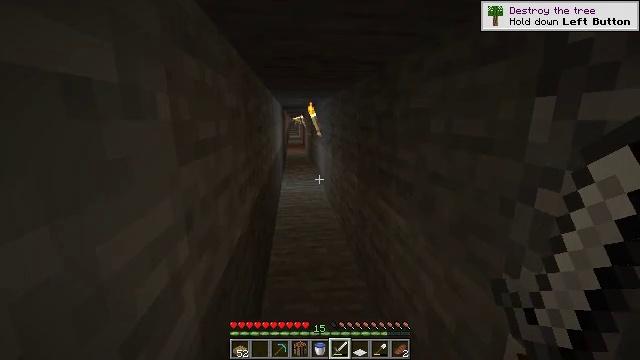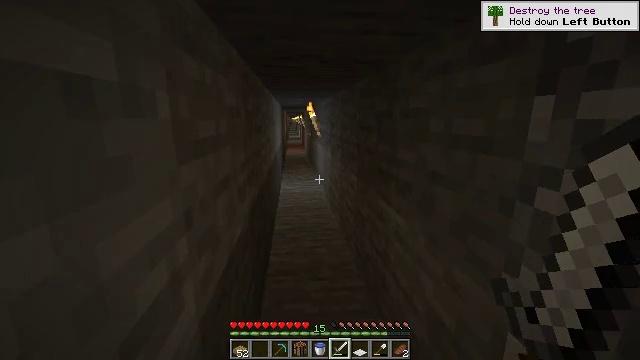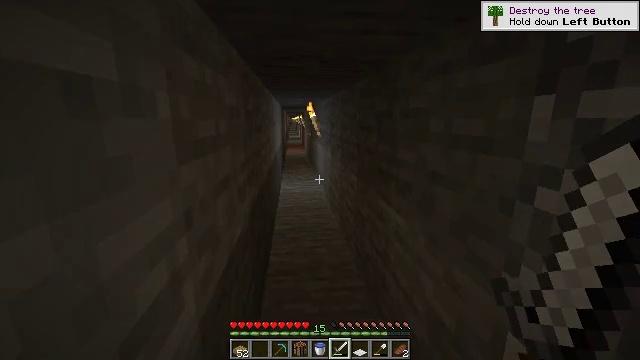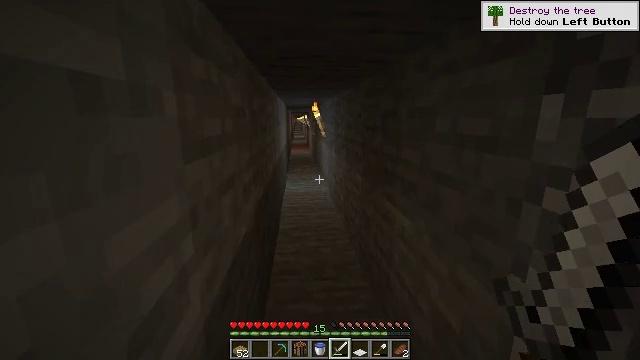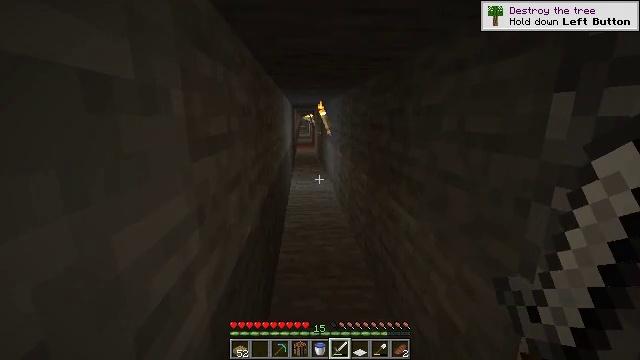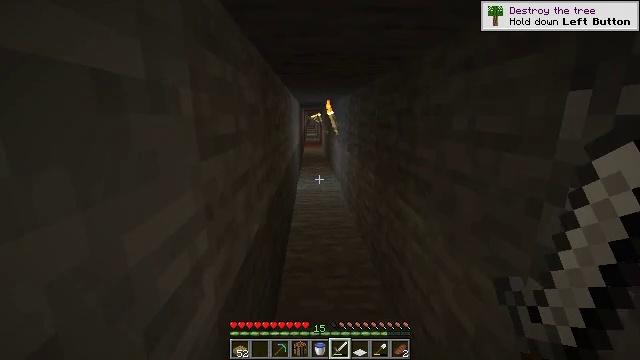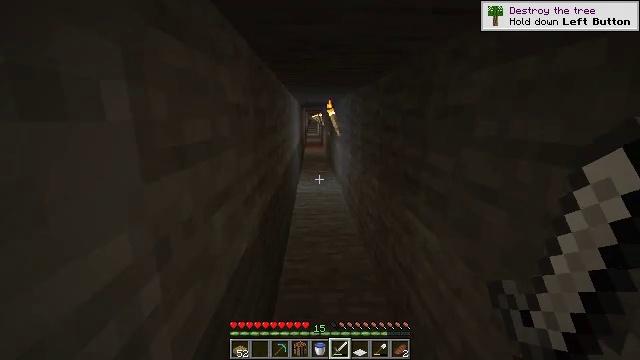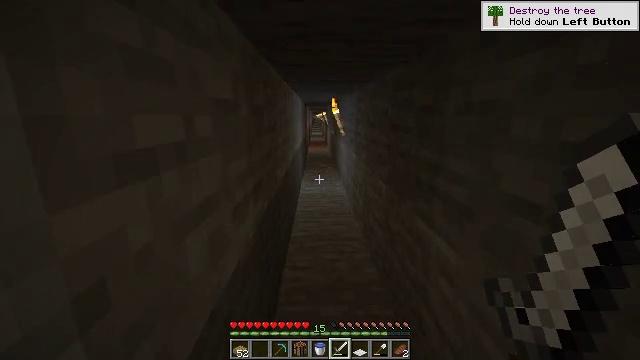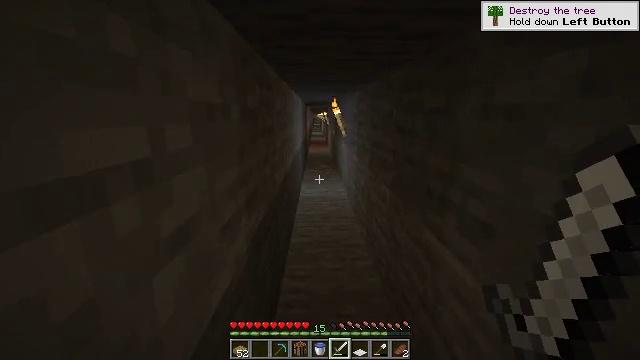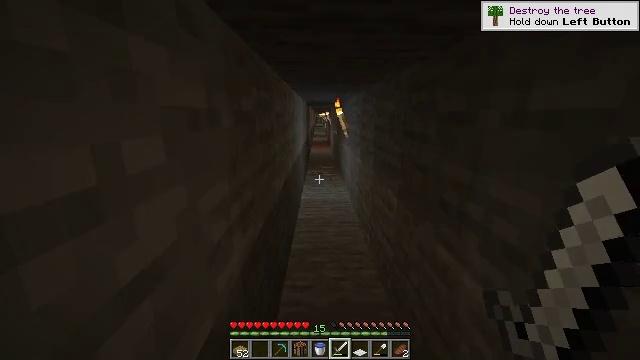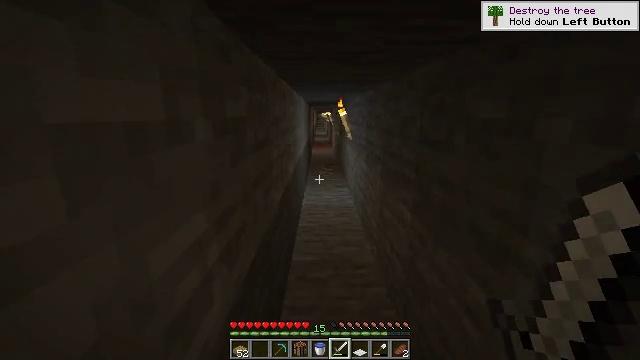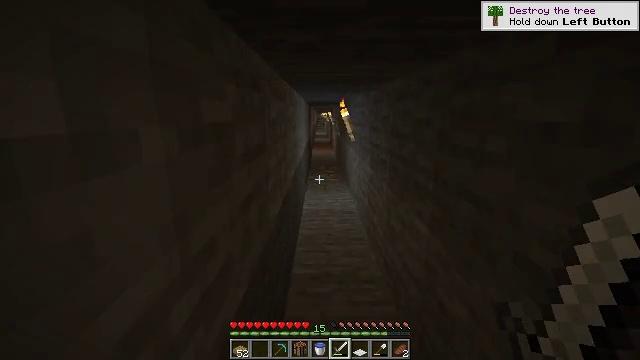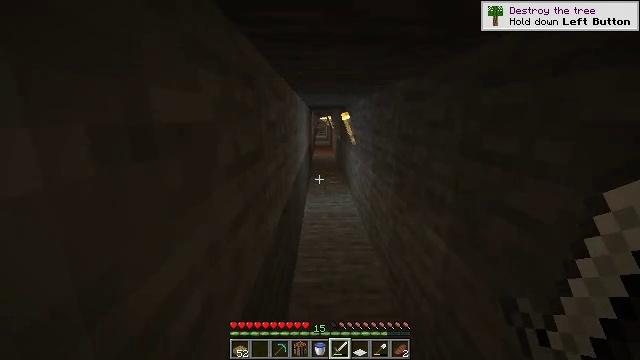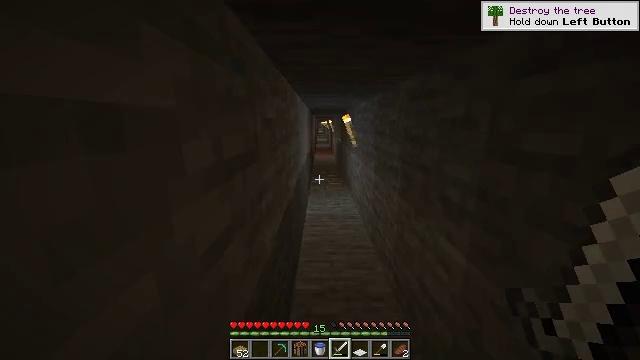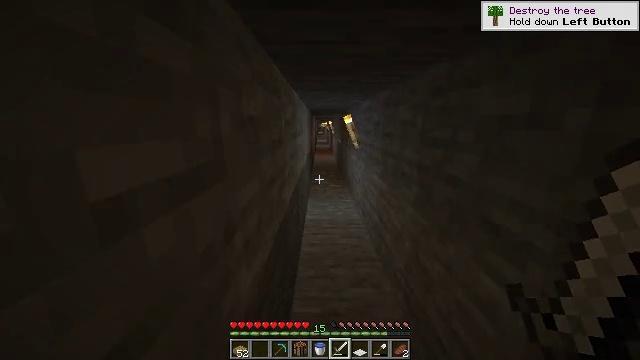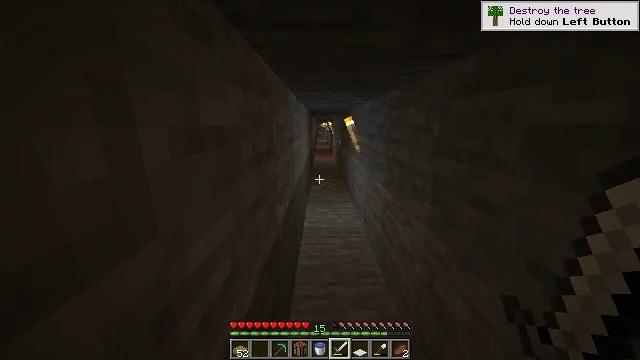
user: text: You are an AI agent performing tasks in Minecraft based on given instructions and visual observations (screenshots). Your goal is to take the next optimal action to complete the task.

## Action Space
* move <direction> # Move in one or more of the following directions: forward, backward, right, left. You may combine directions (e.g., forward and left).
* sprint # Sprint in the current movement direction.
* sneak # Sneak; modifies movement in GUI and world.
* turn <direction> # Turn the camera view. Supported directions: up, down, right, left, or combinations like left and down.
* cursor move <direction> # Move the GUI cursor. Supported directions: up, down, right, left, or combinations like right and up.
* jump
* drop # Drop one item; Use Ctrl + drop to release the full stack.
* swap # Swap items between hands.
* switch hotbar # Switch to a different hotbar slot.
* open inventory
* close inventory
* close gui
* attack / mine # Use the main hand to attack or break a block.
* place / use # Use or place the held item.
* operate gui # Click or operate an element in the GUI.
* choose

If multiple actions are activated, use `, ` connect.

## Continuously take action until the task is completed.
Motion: motion action
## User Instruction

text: Retrieve oak planks from the wooden block.
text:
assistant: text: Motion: no_op
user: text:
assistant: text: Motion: no_op
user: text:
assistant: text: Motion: turn left
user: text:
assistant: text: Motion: turn left
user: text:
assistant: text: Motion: move forward, turn left
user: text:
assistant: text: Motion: move forward
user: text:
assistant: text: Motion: move forward
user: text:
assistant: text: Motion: move forward
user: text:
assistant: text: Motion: move forward
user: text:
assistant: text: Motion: move forward
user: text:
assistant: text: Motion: move forward, sprint
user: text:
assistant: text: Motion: move forward, sprint
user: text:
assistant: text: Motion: move forward, sprint
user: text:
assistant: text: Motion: move forward, sprint
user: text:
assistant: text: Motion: move forward, sprint
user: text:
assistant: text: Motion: move forward, sprint
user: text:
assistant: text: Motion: move forward, sprint
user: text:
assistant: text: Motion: move forward, sprint
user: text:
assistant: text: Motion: move forward, sprint
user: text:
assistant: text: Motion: move forward, sprint
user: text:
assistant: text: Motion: move forward, sprint
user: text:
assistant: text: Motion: move forward, sprint
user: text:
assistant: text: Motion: move forward, sprint
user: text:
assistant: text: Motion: move forward, sprint
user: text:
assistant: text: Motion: move forward, sprint
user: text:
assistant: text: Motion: move forward, sprint
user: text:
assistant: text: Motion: move forward, sprint
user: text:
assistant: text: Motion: move forward, sprint
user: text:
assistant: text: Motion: move forward, sprint
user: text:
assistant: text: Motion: move forward, sprint